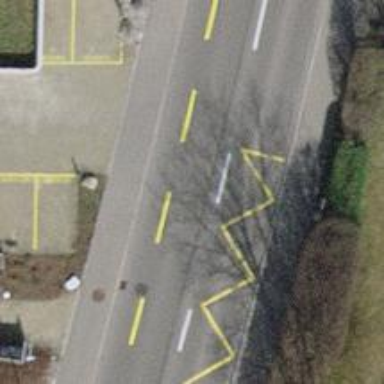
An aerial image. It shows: Bus stop with designated public transport stop position.